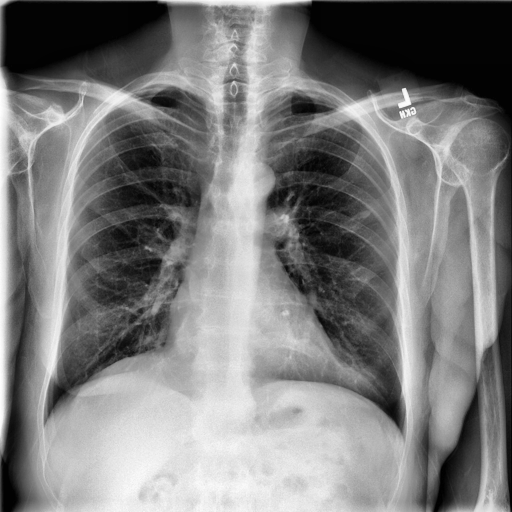
Finding: NORMAL